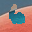
Label: 6